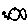
Label: fish